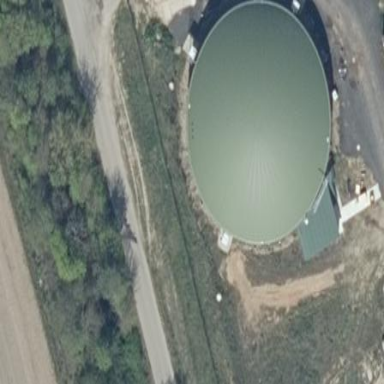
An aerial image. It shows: Storage tank with man-made structure.